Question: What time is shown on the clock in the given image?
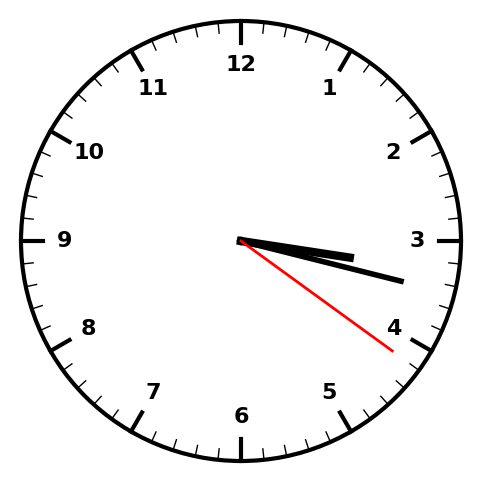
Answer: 03:17:21